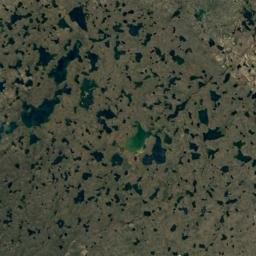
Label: wetland